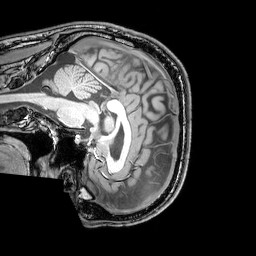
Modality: T1w
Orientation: sagittal
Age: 24
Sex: male
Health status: healthy
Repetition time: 0.081 s
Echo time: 0.037 s